Question: I don't know how to access the code in excel. But logically, this is suposed to work. I don't see the problem. I want to add a new date for my new project. Excel says that there is a problem with the formula. But I don't understand why.
The cell formula for start date is:
=MIN(IF((Tasks[Project]=[@Project])*(Tasks[Start]>0),Tasks[Start]))
I don't know what it means

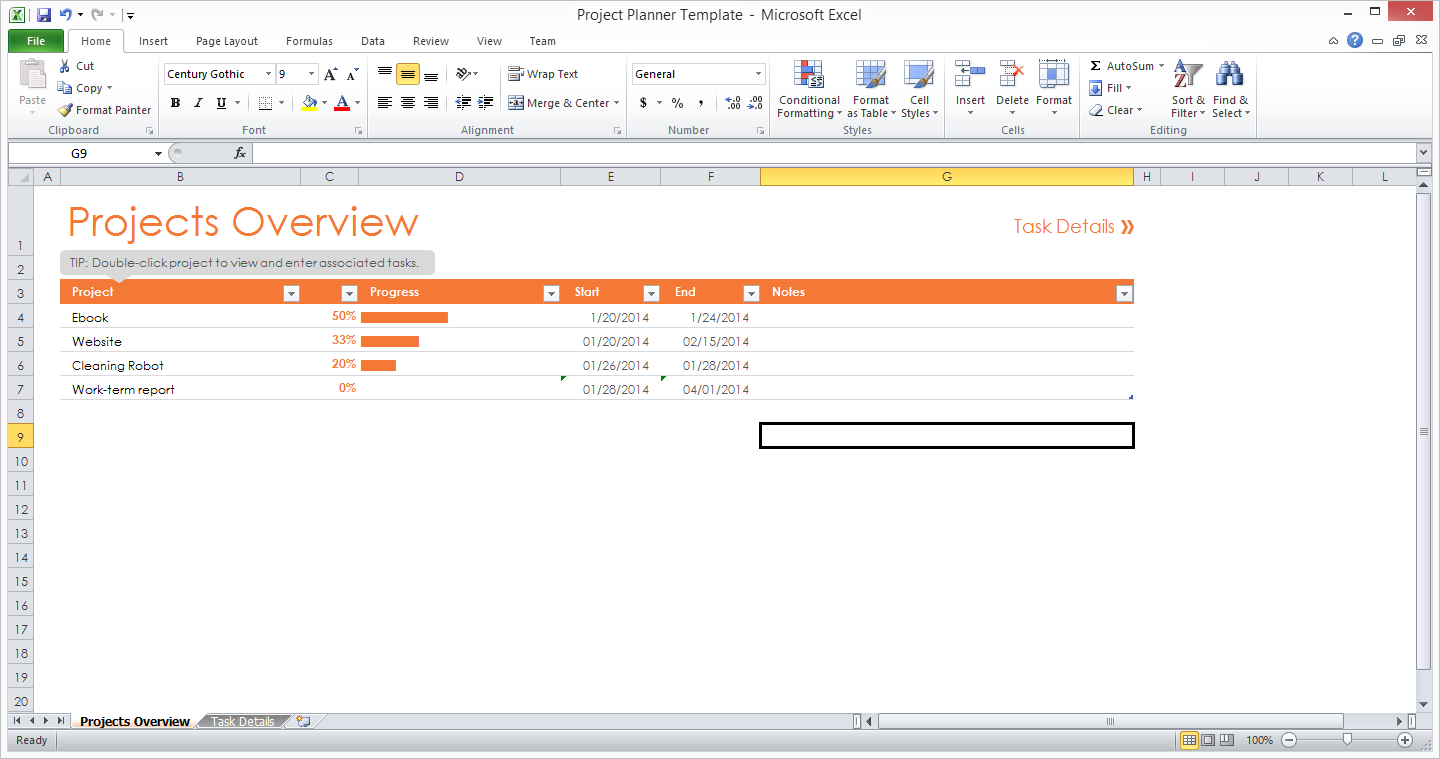
Answer: Its a standard Excel formula, using to reference Tables in the workbook.
There will be a table elsewhere (probably on the 'Task Details' tab) called 'Tasks', with columns called 'Project' and 'Start'
'Tasks[Project]' refers to the 'Tasks' table, whole of the column calld 'Project'
'Tasks[Start]' refers to the 'Tasks' table, whole of the column calld 'Start'
'@Project' refers to the table the formula is in, column 'Project', same row as the formula. Since this formula is in the pictured table, 'Start' column, eg in cell 'E4' this would refer to 'EBook'
For each cell in 'Start' column, the formula lookup up the 'Tasks' table, for projects that match that row, and returns the earliest start date from 'Tasks', 'Start' column